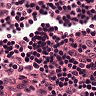
Metastatic tissue present: no